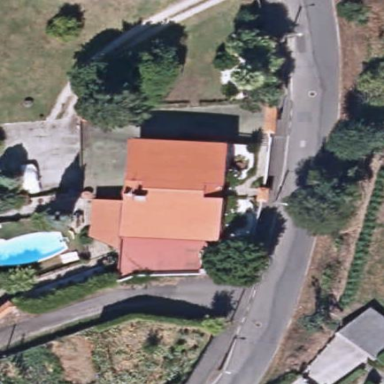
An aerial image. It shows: Simple house.